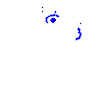
Particle: electron